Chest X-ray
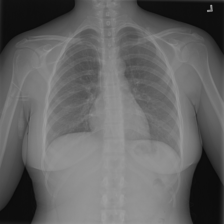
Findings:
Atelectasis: negative
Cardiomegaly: negative
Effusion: negative
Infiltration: negative
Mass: negative
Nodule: negative
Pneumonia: negative
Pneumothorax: negative
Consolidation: negative
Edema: negative
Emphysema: negative
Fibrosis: negative
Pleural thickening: negative
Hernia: negative